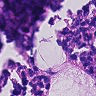
Metastatic tissue present: no